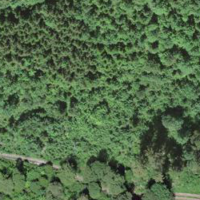
EUNIS habitat code: 44
Species observed at this site:
Scolopax rusticola